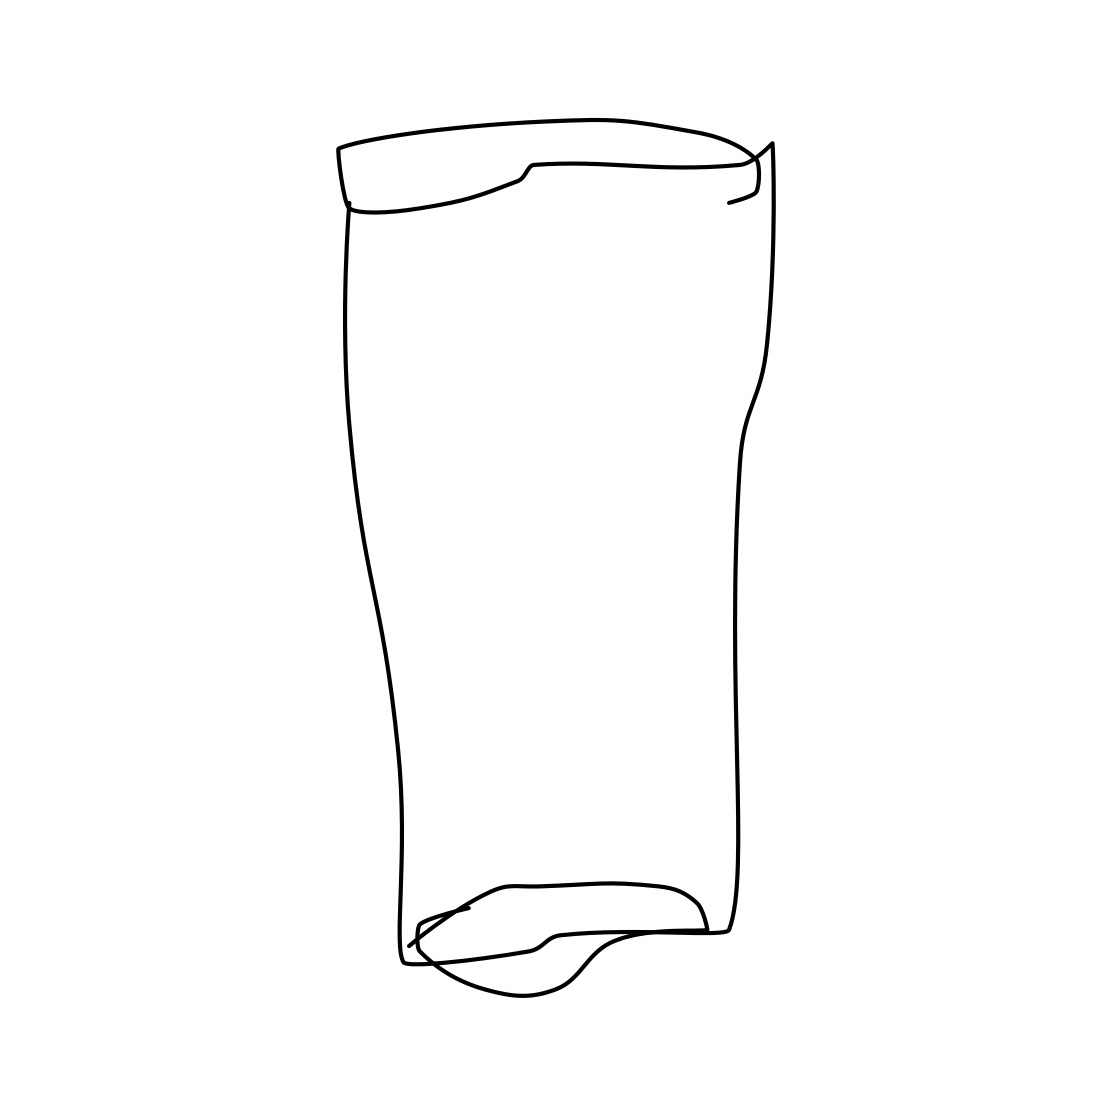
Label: cup